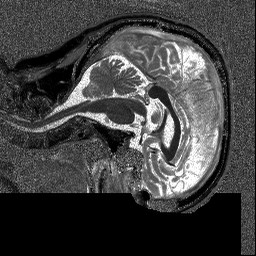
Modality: T1map
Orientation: sagittal
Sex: male